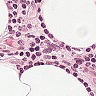
Metastatic tissue present: no